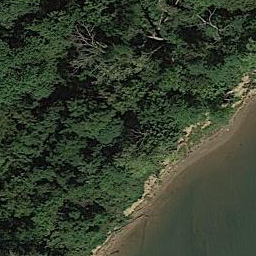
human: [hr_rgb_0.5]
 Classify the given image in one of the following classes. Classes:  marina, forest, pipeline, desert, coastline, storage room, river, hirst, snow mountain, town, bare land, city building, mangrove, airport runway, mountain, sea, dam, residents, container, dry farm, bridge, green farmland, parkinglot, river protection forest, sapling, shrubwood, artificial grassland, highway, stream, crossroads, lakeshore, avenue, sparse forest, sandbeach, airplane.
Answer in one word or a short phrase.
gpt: river protection forest